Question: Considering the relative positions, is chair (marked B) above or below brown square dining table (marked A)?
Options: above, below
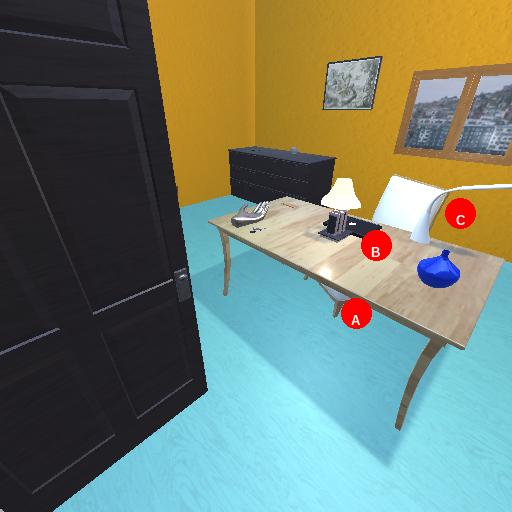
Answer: above